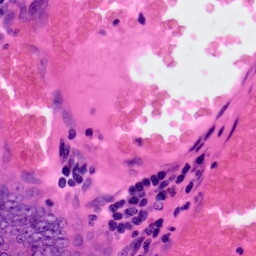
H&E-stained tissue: Colon